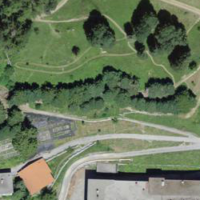
EUNIS habitat code: 26
Species observed at this site:
Corvus corone
Plantago major
Prunella modularis
Picea abies
Astrantia major
Geranium sanguineum
Horminum pyrenaicum
Vanessa atalanta
Erithacus rubecula
Nucifraga caryocatactes
Tussilago farfara
Briza media
Protaetia cuprea
Lasiommata maera
Fringilla coelebs
Carduelis carduelis
Euthystira brachyptera
Papilio machaon
Melitaea diamina
Pimpinella major
Parus major
Saxifraga aizoides